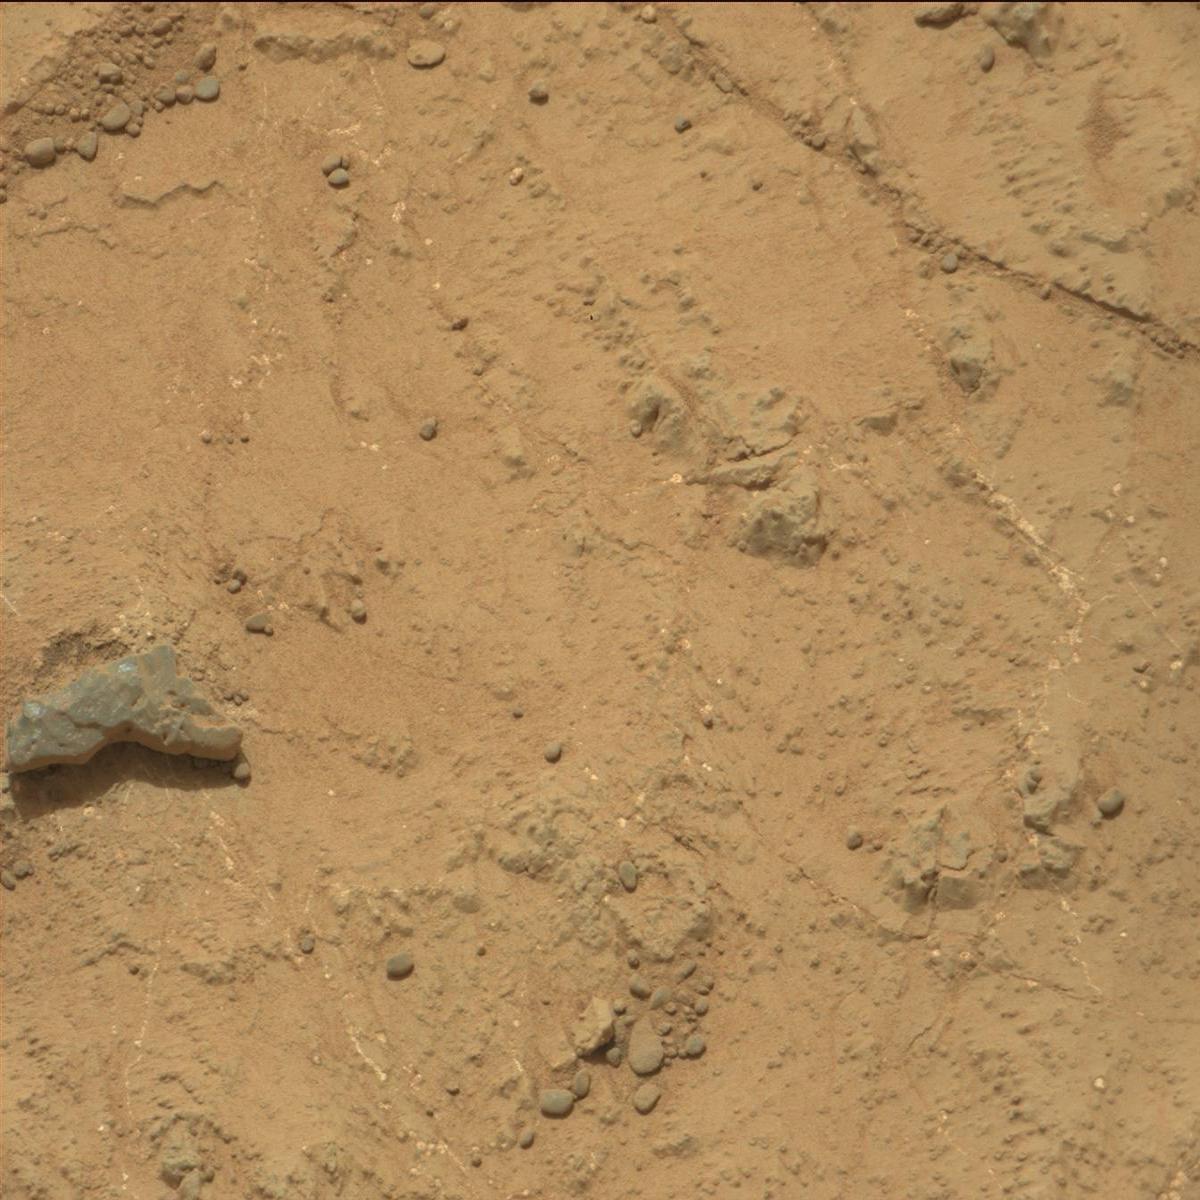
Terrain classes present: Bedrock, Rock, Sand / Soil